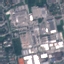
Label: Industrial